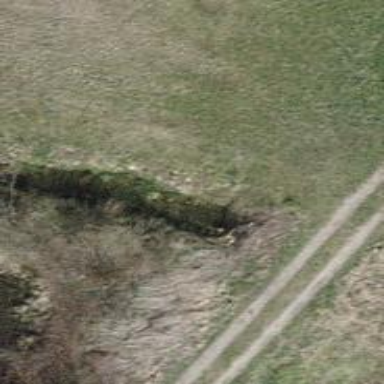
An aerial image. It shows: Culvert tunnel.